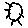
Label: sun